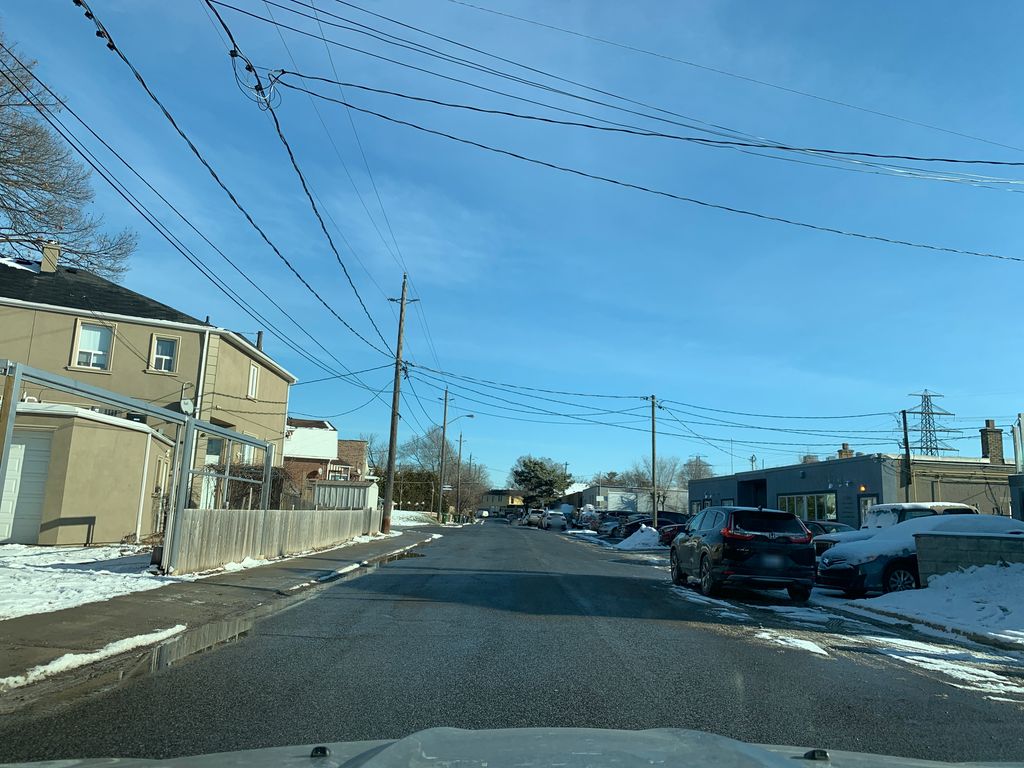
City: toronto